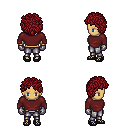
a pixel art fantasy rpg character, female body template, human, tanned skin, maroon long-sleeve shirt, metal pants, brunette curly afro hairstyle, metal gloves, ghillies, four views (front, back, left, right), 2x2 character sprite sheet, small pixel art, hard edges, no anti-aliasing